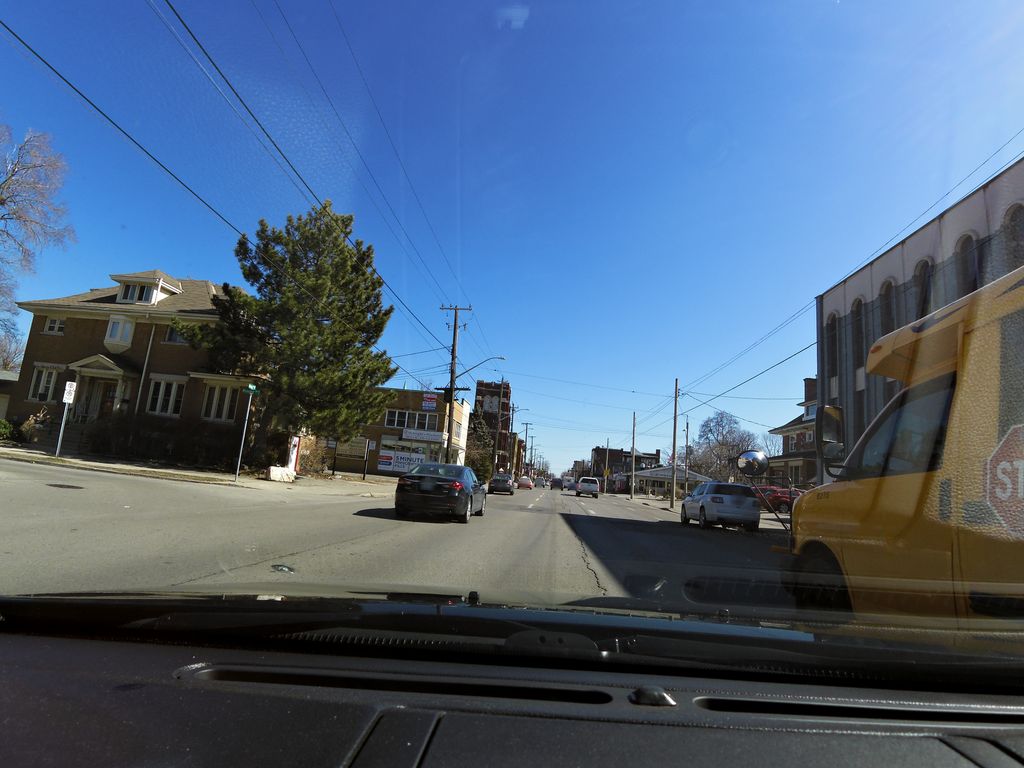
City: hamilton